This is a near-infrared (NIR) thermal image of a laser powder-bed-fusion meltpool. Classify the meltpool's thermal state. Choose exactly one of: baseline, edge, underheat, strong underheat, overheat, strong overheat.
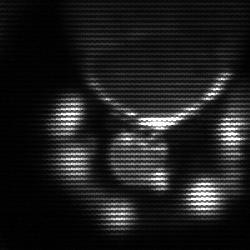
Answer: edge